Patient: sex F, age 63
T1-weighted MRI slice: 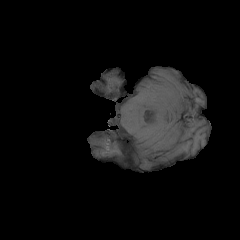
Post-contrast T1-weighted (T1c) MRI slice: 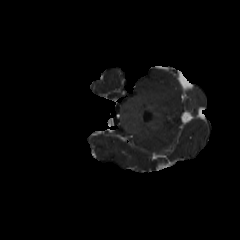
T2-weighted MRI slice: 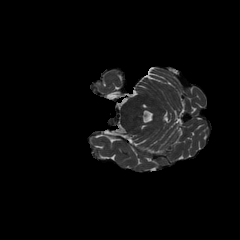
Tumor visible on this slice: no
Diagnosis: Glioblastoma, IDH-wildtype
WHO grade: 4